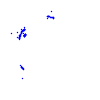
Particle: proton